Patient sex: F
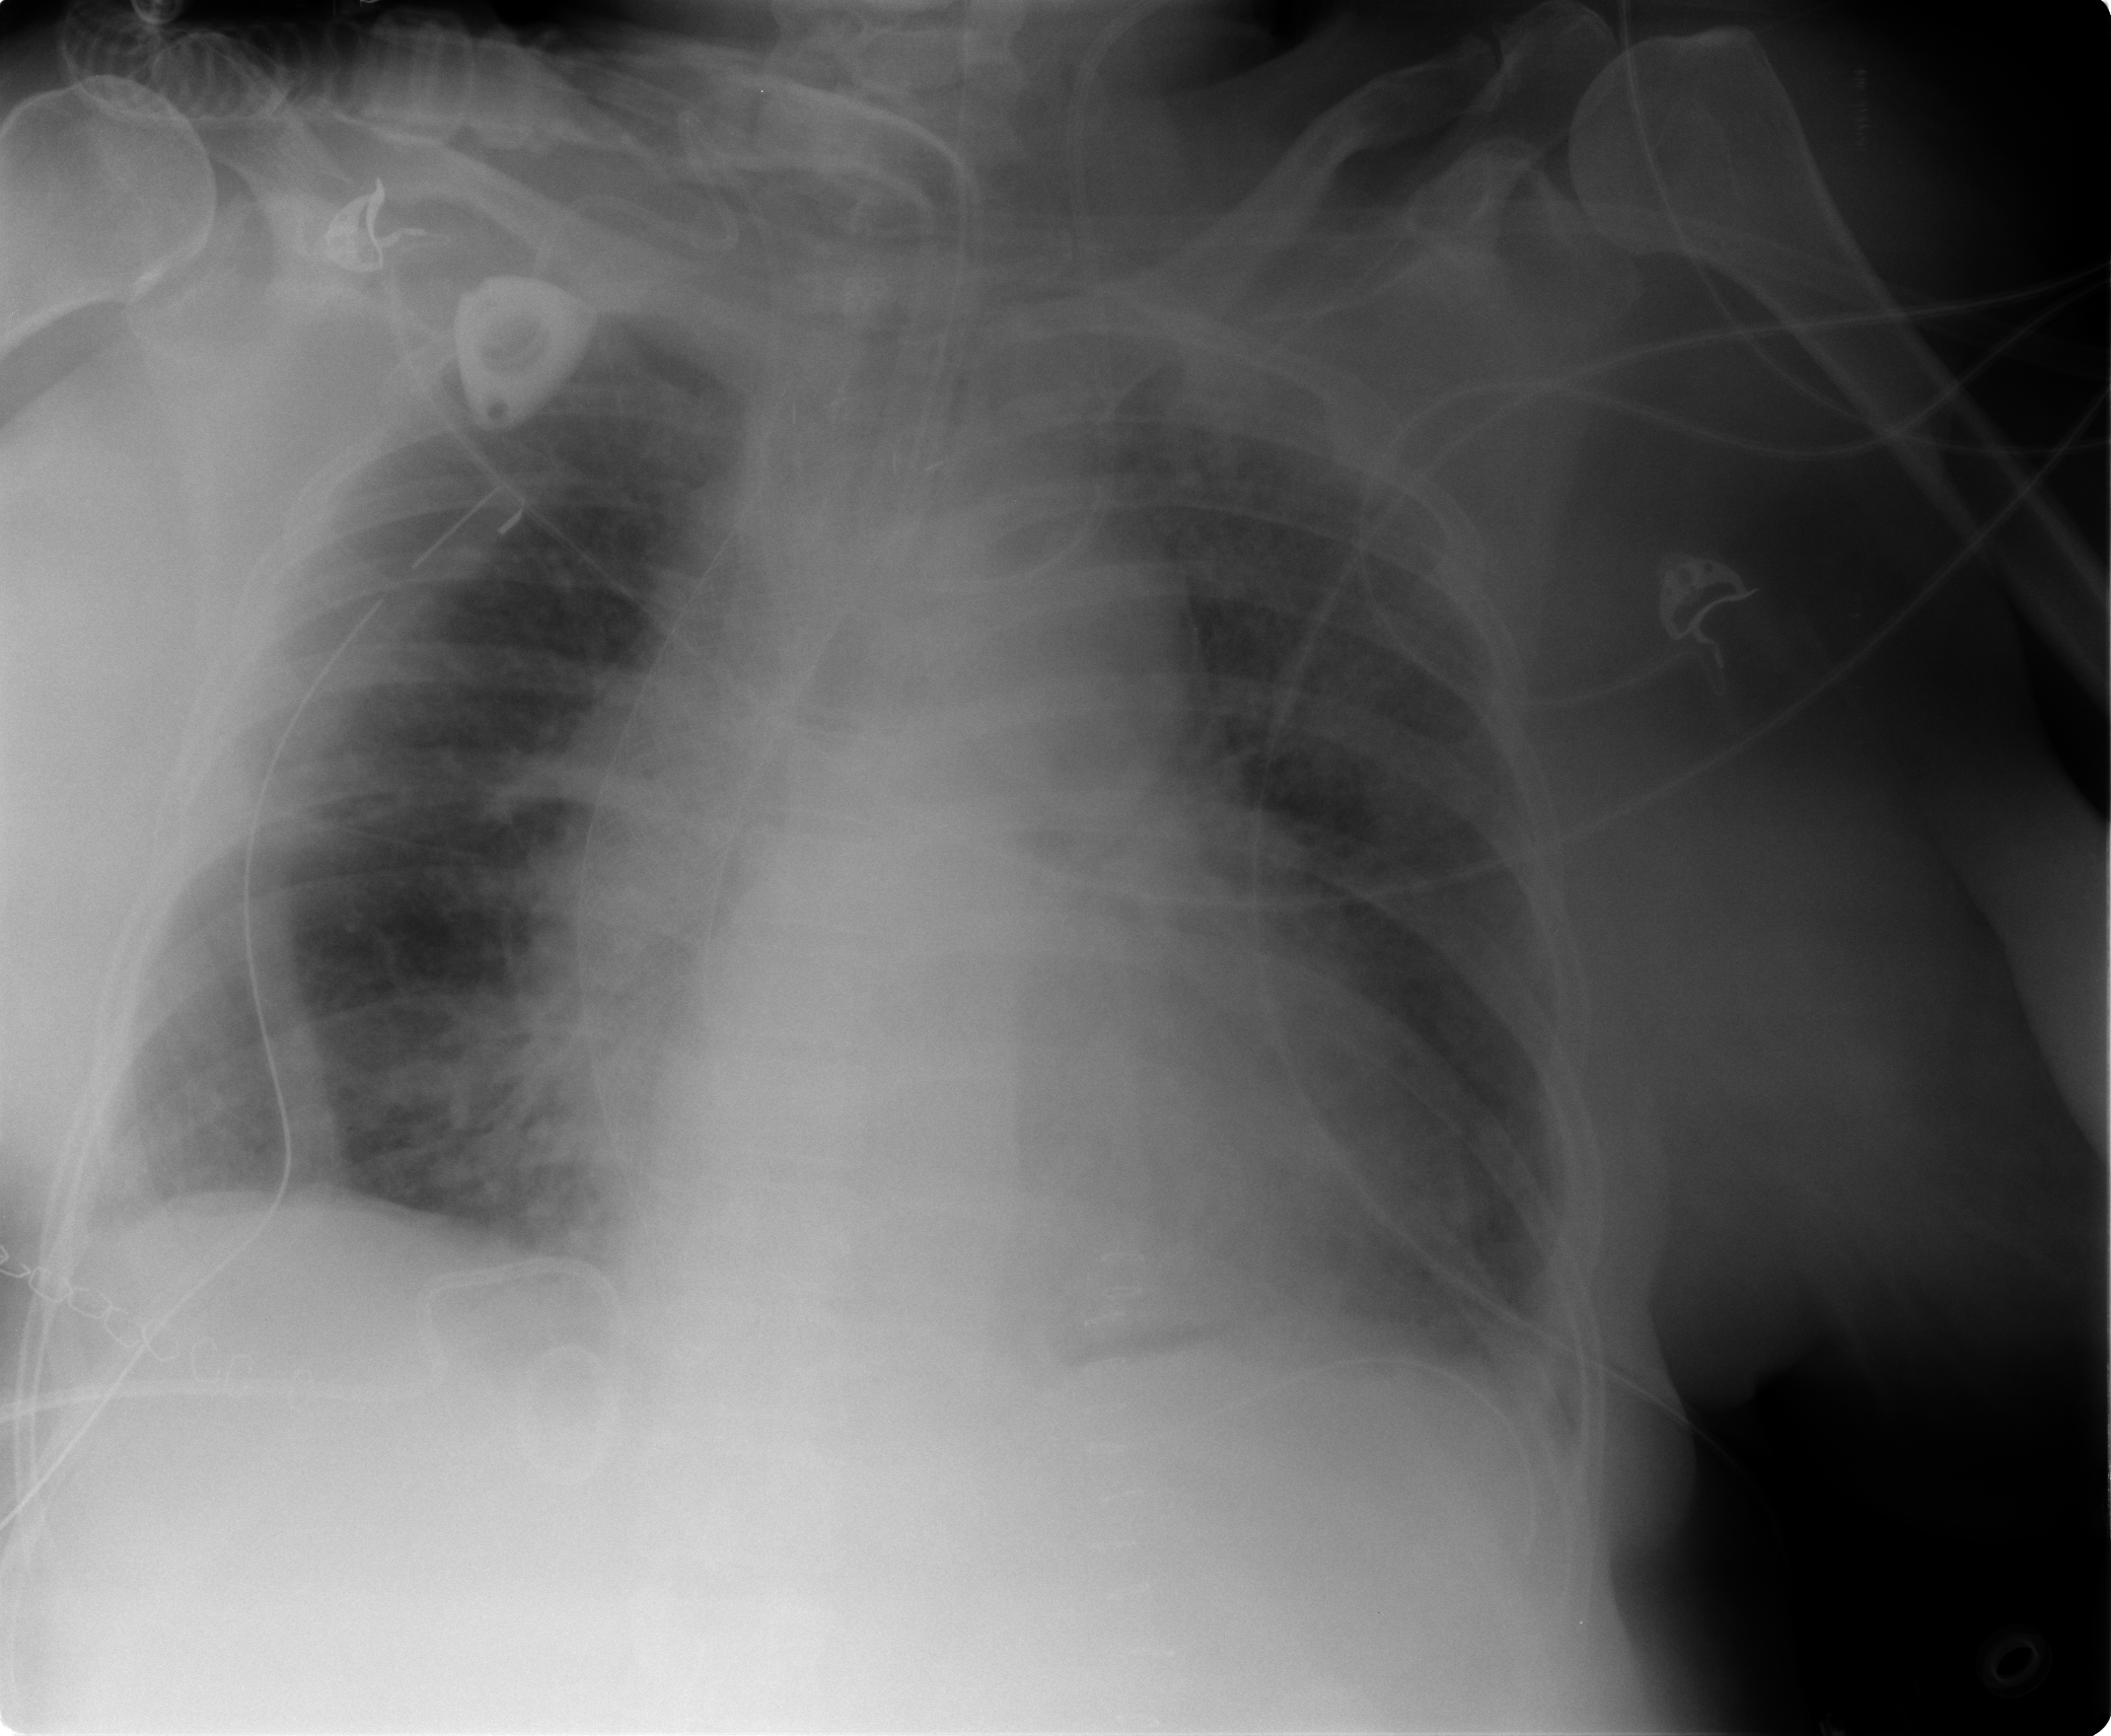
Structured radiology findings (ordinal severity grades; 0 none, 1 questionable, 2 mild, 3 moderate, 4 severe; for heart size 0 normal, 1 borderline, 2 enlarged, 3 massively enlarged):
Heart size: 2
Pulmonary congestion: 3
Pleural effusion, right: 2
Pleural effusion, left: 2
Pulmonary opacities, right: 0
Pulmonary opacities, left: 3
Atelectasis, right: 2
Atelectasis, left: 2